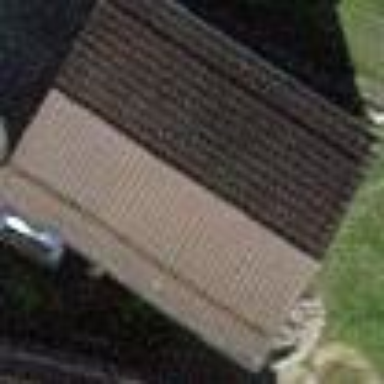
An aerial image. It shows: Garage building.